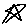
Label: star